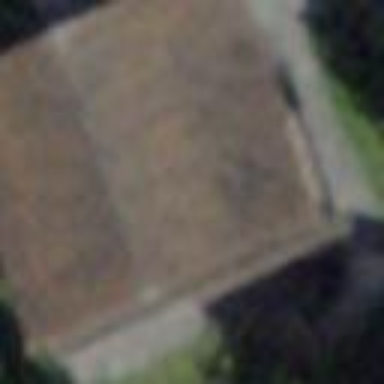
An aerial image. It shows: Simple house.